Question: I have 3 buttons and a div element . I want all of them to be placed one below the other . I am able to center the buttons but unable to center the div .
The buttons are
a ) Facebook sharing button
b ) Twitter follow
c) Twiiter share
d ) Google+1 share
After haveing done all the hardwork of implementing these buttons it seems strange but yes i am stuck at simple display :(
Can someone help me to allign then logically one below the another .
Code :
'''
<div id ="outer" class="text-center">
<img id = "share_button" src = "images/share_button.png" >
<br/>
<br/>
<a href="https://twitter.com/IXXXXg"
class="twitter-follow-button"
data-show-count="false">Follow @IXXXg</a>
<br/>
<br/>
<a href="https://twitter.com/intent/tweet?text=&amp;url=https://twitter.com/IXXXXXg"
class="twitter-share-button"
data-lang="en">Tweet</a>
<br/>
<br/>
<div id="inner" class="g-plusone"
data-annotation="inline" data-width="300"></div>
<br/>
<br/>
<a href="thanks.php">
<button class="btn btn-danger " type="button">Skip </button>
</a>
</div>
'''
I tried the following CSS but does not work :
'''
#inner {
width: 50%;
margin: 0 auto;
}
'''
Any work around to get the div placed correctly below the buttons ?

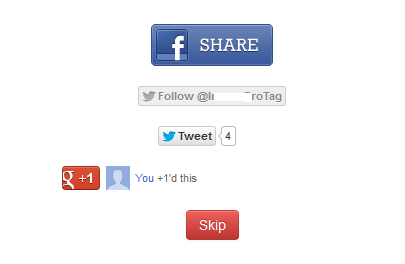
Answer: This looks like what you wanted? => <URL>
However, it is better to use CSS margin property than to use line breaks. Line breaks belong in a text.
For reference
The HTML:
'''
<!DOCTYPE html>
<html>
<head>
<script src="http://code.jquery.com/jquery-1.9.1.min.js"></script>
<meta charset=utf-8 />
<title>JS Bin</title>
</head>
<body>
<div id ="outer" class="text-center">
<img id = "share_button" src = "images/share_button.png" >
<a href="https://twitter.com/IXXXXg" class="twitter-follow-button" data-show-count="false">Follow @IXXXg</a>
<a href="https://twitter.com/intent/tweet?text=&amp;url=https://twitter.com/IXXXXXg" class="twitter-share-button" data-lang="en">Tweet</a>
<div id="inner" class="g-plusone" style="border:1px solid red;" data-annotation="inline" data-width="300">Google+</div>
<a href="thanks.php">
<button class="btn btn-danger " type="button">Skip </button>
</a>
</div>
</body>
</html>
'''
The CSS:
'''
#outer {
width: 100%;
margin: 0 auto;
}
#outer > * { /* all elements in div #outer */
margin: 10px 25%;
width: 50%;
}
/* alternatively you can do
#outer > * {
position: relative;
top: 10px;
left: 25%;
}
*/
'''